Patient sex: F
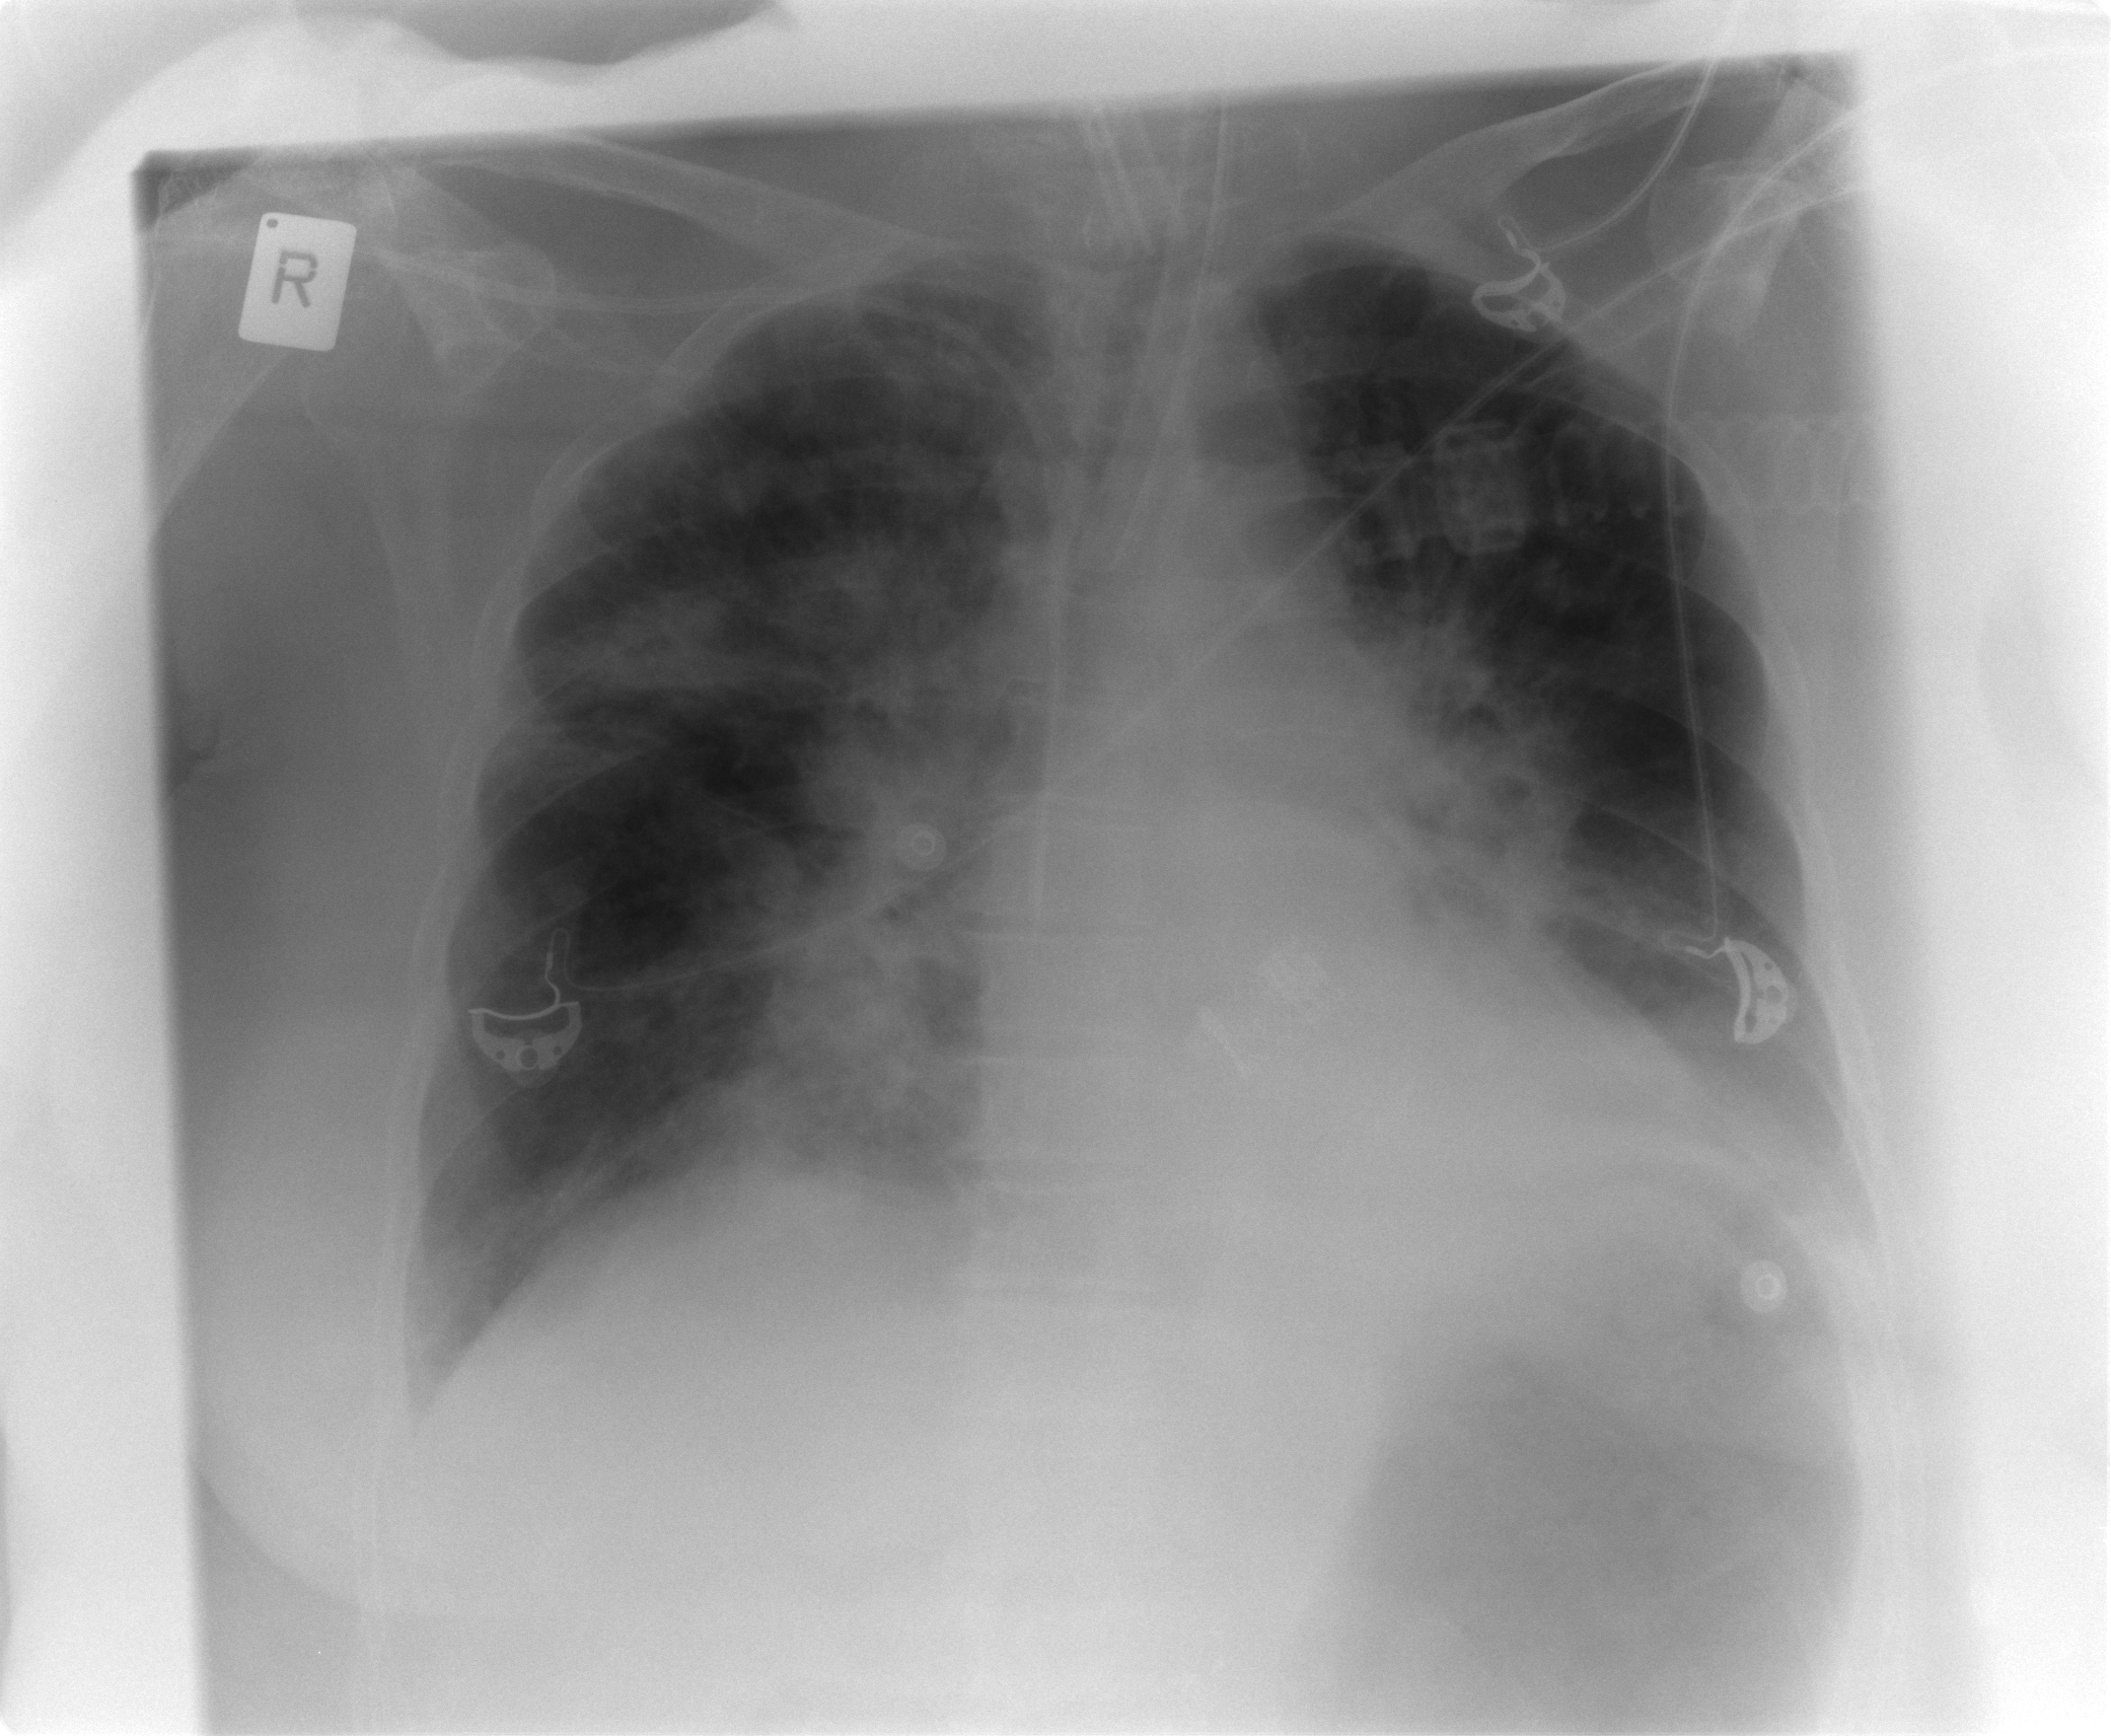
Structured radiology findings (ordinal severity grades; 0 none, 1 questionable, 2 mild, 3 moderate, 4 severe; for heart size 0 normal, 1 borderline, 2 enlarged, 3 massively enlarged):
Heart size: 0
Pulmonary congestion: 1
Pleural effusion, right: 2
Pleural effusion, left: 2
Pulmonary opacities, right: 3
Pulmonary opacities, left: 2
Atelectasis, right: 2
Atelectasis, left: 2